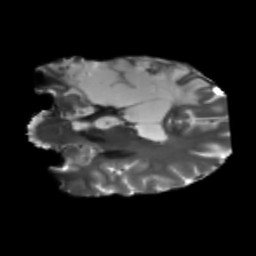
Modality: T2w
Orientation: coronal
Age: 40
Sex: male
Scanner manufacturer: siemens
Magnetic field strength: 3 T
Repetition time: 5.25 s
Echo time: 0.08 s